Field crop: maize
Growth stage: 2
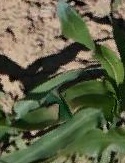
Species: maize